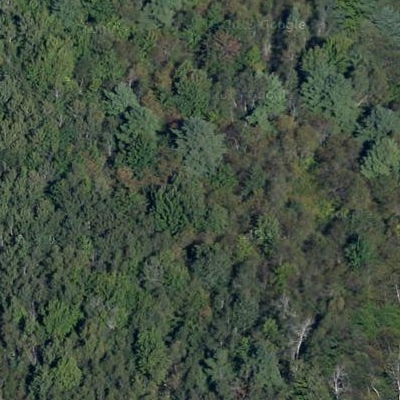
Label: Forest